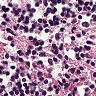
Metastatic tissue present: no